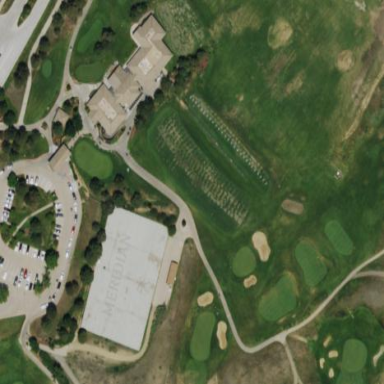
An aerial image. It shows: Grass area designated as golf tee.